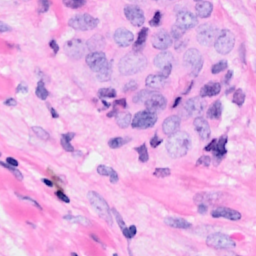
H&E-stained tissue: Breast